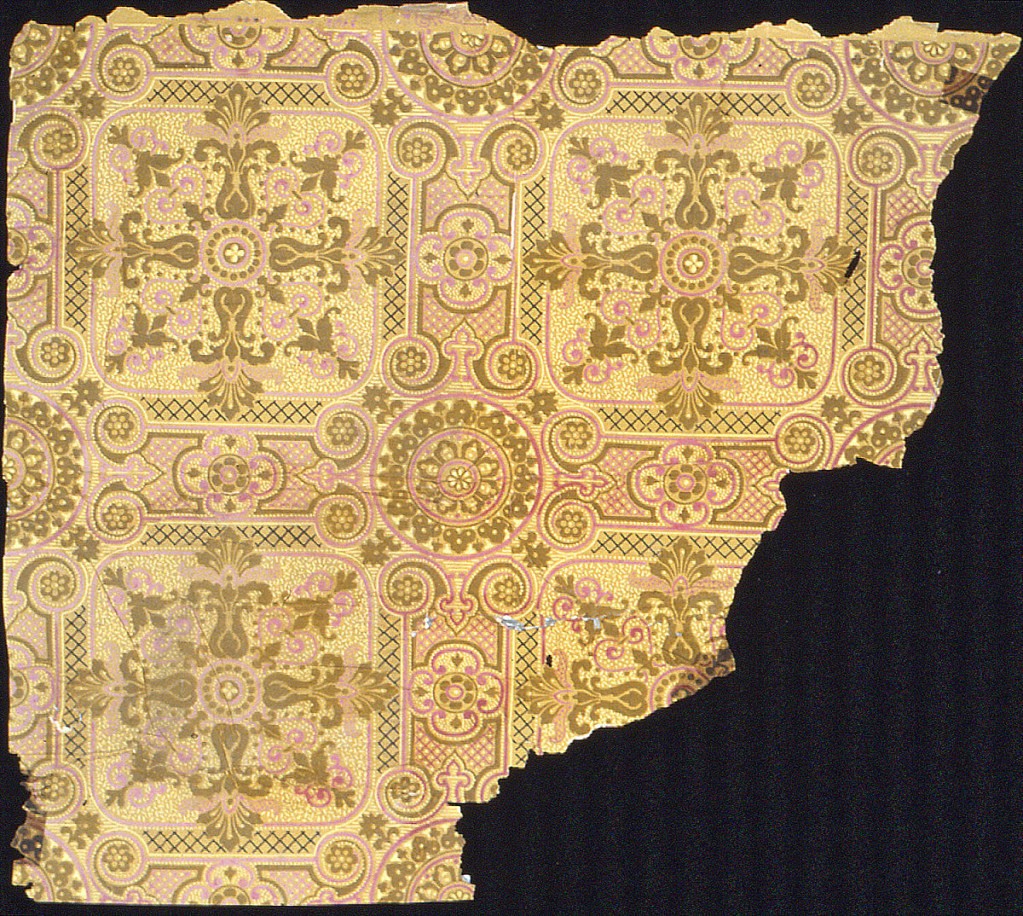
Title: Sidewall
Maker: American Wall Paper Manufacturers' Association, 1879–1887
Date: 1879–87
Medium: Machine-printed
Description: Aesthetic style design. Divided into quadrants with circular medallions separating. Printed in lavender, olive green and light yellow on tan ground.